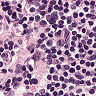
Metastatic tissue present: yes